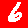
Digit: 6